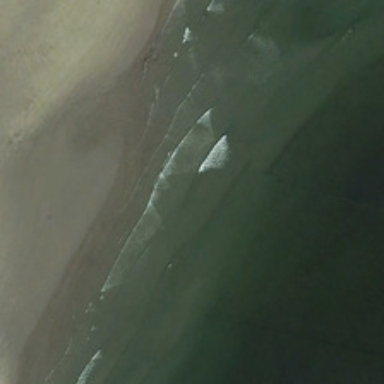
A piece of green ocean is near a beach .